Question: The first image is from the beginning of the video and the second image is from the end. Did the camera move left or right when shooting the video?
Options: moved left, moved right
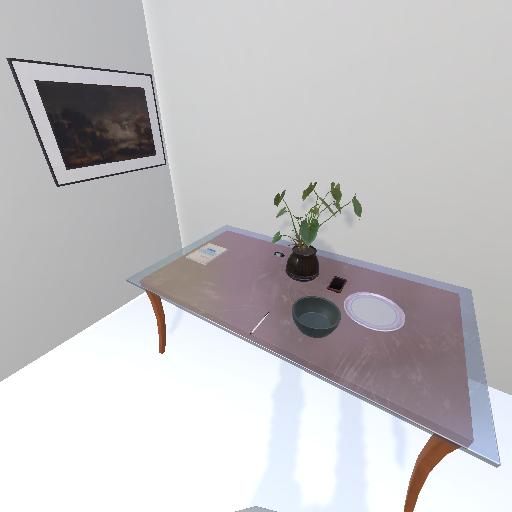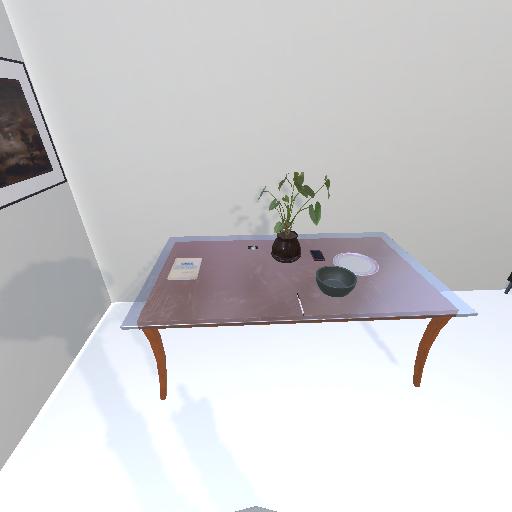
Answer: moved left